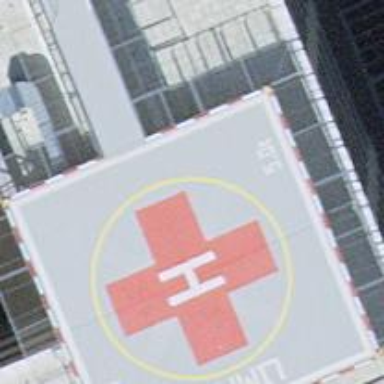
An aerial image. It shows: Image of helipad at airport.